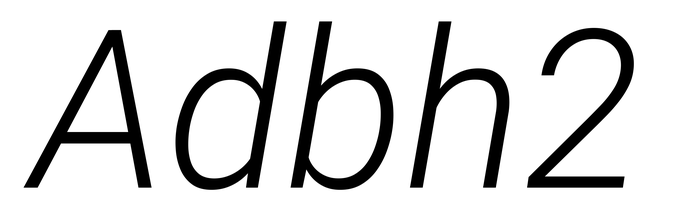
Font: Roboto-Italic_Light_Italic